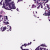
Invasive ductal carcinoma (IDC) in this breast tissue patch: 1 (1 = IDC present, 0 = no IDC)